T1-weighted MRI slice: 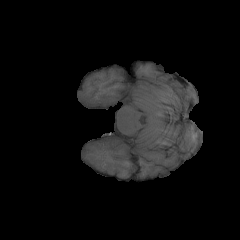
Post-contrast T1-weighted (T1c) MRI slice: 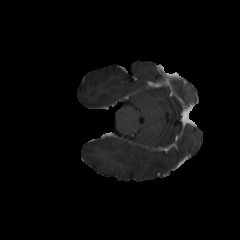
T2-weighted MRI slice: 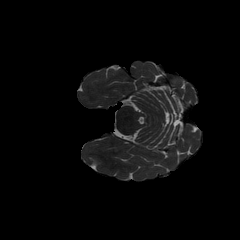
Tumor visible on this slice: no